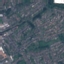
Land use / land cover: Residential